Question: I am trying to automate auto complete suggestions on amazon.in. But unlike google search options, when you right click on the suggestions , you are not able to inspect it . Please help me in inspecting it . Thanks a lot
I have trued the following code but the list size returned is zero
Screenshot:

'''
driver.get("https://www.amazon.in");
driver.findElement(By.xpath("//input[@id='twotabsearchtextbox']")).sendKeys("Watch");
Thread.sleep(9000);
List<WebElement> findElements = driver.findElements((By.xpath("//div[@id='srch_sggst']/div")));
System.out.println("Size is"+findElements.size());
for(WebElement a:findElements)
{
System.out.println(a.getText());
}
'''
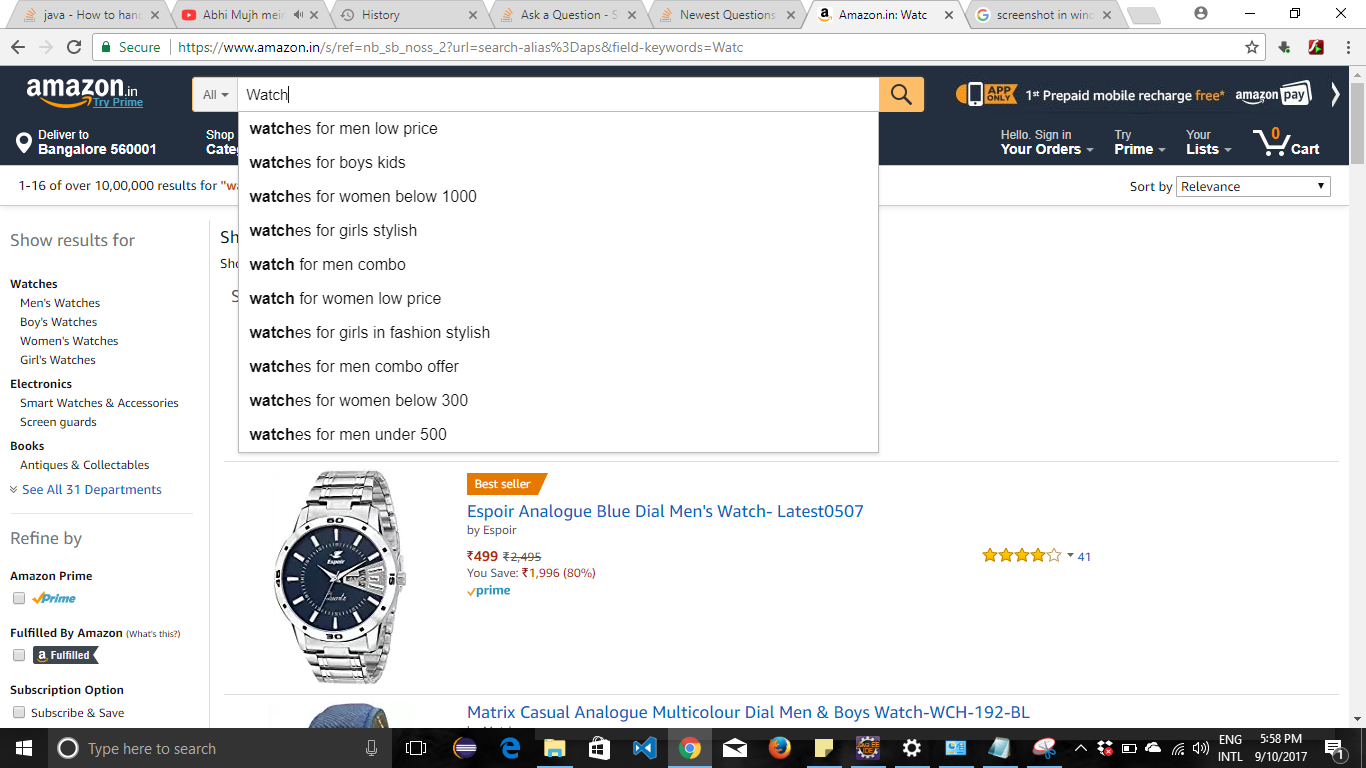
Answer: I finally found it. It was not easy (for me). Usually what I do is open the dev toolbar and find the general area of where I think the dropdown will be and start hovering things in the dev toolbar until I see the dropdown light up. This one was buried in another part of the HTML.
What I saw that lead me there was
'''
<div class="nav-fill">
<div class="nav-search-field ">
<input type="text" id="twotabsearchtextbox" value="" name="field-keywords" autocomplete="off" placeholder="" class="nav-input" tabindex="6">
</div>
<div id="nav-iss-attach"></div>
</div>
'''
When I hovered 'div.nav-fill', I saw that it's the search box. Then I noticed that 'div#nav-iss-attach' was empty and the id talked about attach which lead me to believe it was an attach point (and it's close to the search box). I searched the HTML for 'nav-iss-attach' and when I didn't find anything, I started scanning the HTML for something related. Then I ran across 'div#nav-flyout-iss-anchor' (it references 'iss'), opened that up, started hovering, and that was it. At that point you can start expanding each of the child elements and see the different suggestions and how the HTML is built.
Here are the suggestions for "Selenium"
'''
<div id="nav-flyout-iss-anchor">
<div id="nav-flyout-searchAjax" class="nav-issFlyout nav-flyout" style="display: none; position: absolute; top: 6px; left: 238.344px; width: 656px;">
<div id="suggestions-template">
<div id="suggestions">
<div id="issDiv0" class="s-suggestion" data-alias="aps" data-keyword="selenium supplements" data-store="All Categories" data-issc="false" data-isfb="" data-type="a9-xcat" data-nid="" data-crid="A3XLQRY17RL9"><span class="s-heavy">selenium</span> supplements</div>
<div id="issDiv1" class="s-suggestion" data-alias="hpc" data-keyword="selenium supplements" data-store="Health &amp; Personal Care" data-issc="false" data-isfb="" data-type="a9-xcat" data-nid="" data-crid="A3XLQRY17RL9"> <span style="padding-left: 16pt" class="a-size-mini">in <span class="a-color-tertiary">Health &amp; Personal Care</span></span></div>
<div id="issDiv2" class="s-suggestion" data-alias="aps" data-keyword="selenium testing" data-store="" data-issc="false" data-isfb="" data-type="a9" data-nid="" data-crid="A3XLQRY17RL9"><span class="s-heavy">selenium</span> testing</div>
<div id="issDiv3" class="s-suggestion" data-alias="aps" data-keyword="selenium tablets" data-store="" data-issc="false" data-isfb="" data-type="a9" data-nid="" data-crid="A3XLQRY17RL9"><span class="s-heavy">selenium</span> tablets</div>
<div id="issDiv4" class="s-suggestion" data-alias="aps" data-keyword="selenium webdriver" data-store="" data-issc="false" data-isfb="" data-type="a9" data-nid="" data-crid="A3XLQRY17RL9"><span class="s-heavy">selenium</span> webdriver</div>
<div id="issDiv5" class="s-suggestion" data-alias="aps" data-keyword="selenium cookbook" data-store="" data-issc="false" data-isfb="" data-type="a9" data-nid="" data-crid="A3XLQRY17RL9"><span class="s-heavy">selenium</span> cookbook</div>
<div id="issDiv6" class="s-suggestion" data-alias="aps" data-keyword="selenium interview questions" data-store="" data-issc="false" data-isfb="" data-type="a9" data-nid="" data-crid="A3XLQRY17RL9"><span class="s-heavy">selenium</span> interview questions</div>
<div id="issDiv7" class="s-suggestion" data-alias="aps" data-keyword="selenium design patterns and best practices" data-store="" data-issc="false" data-isfb="" data-type="a9" data-nid="" data-crid="A3XLQRY17RL9"><span class="s-heavy">selenium</span> design patterns and best practices</div>
<div id="issDiv8" class="s-suggestion" data-alias="aps" data-keyword="selenium plus" data-store="" data-issc="false" data-isfb="" data-type="a9" data-nid="" data-crid="A3XLQRY17RL9"><span class="s-heavy">selenium</span> plus</div>
<div id="issDiv9" class="s-suggestion" data-alias="aps" data-keyword="selenium java" data-store="" data-issc="false" data-isfb="" data-type="a9" data-nid="" data-crid="A3XLQRY17RL9"><span class="s-heavy">selenium</span> java</div>
</div>
</div>
</div>
</div>
'''